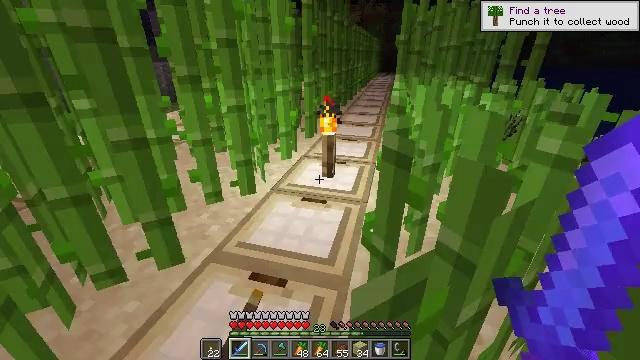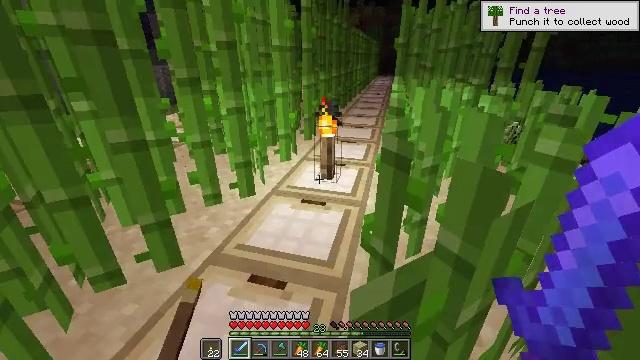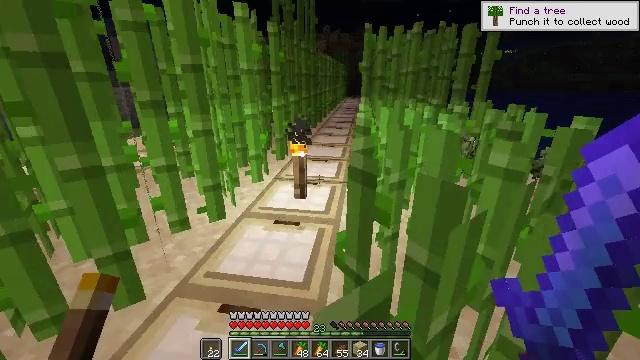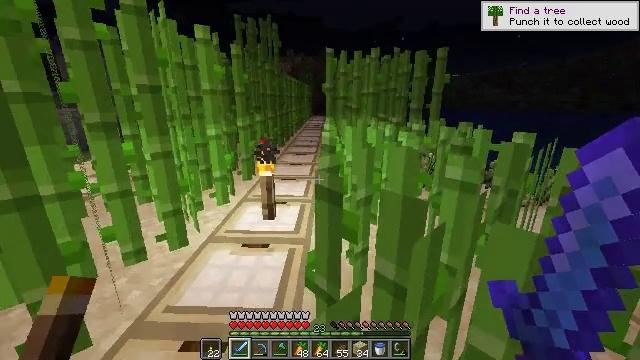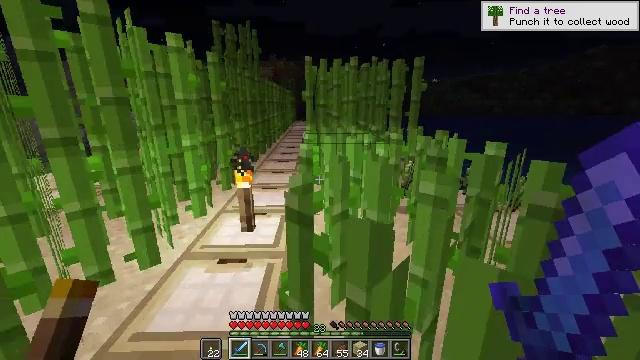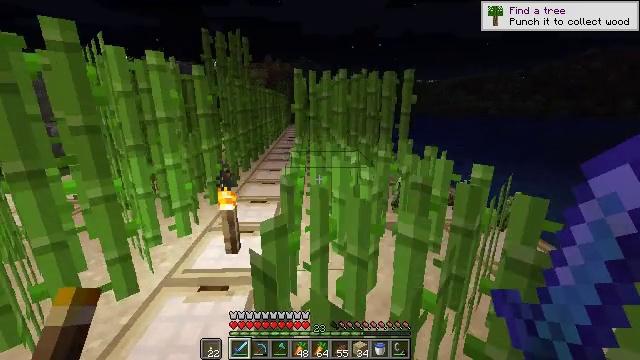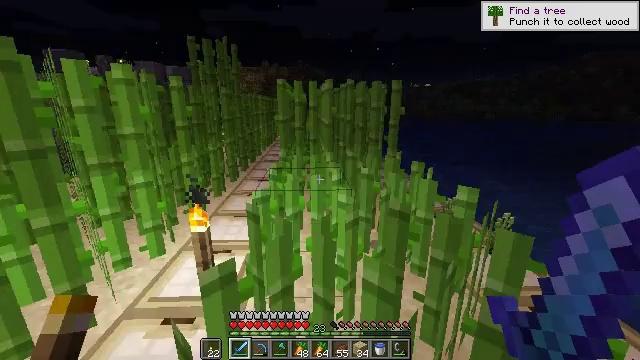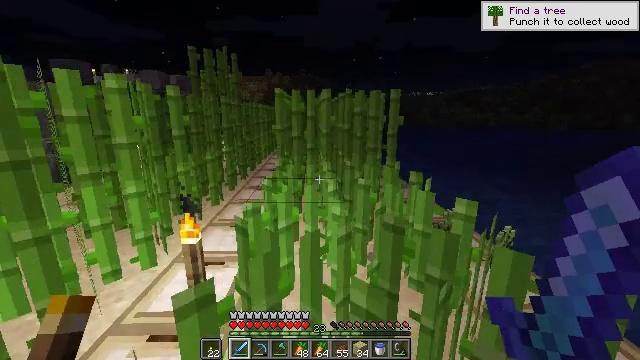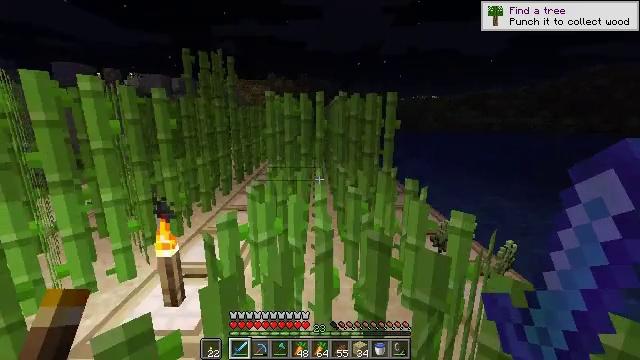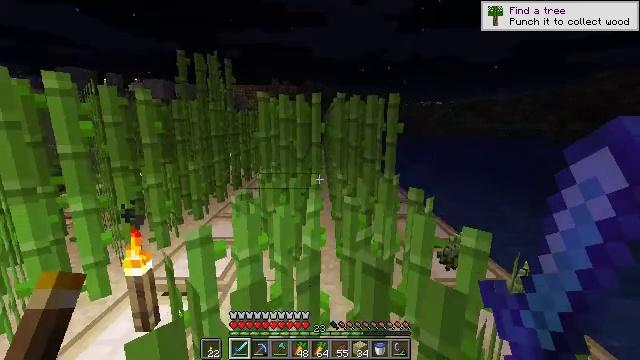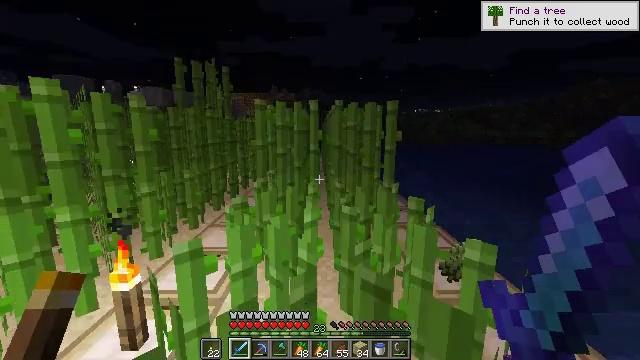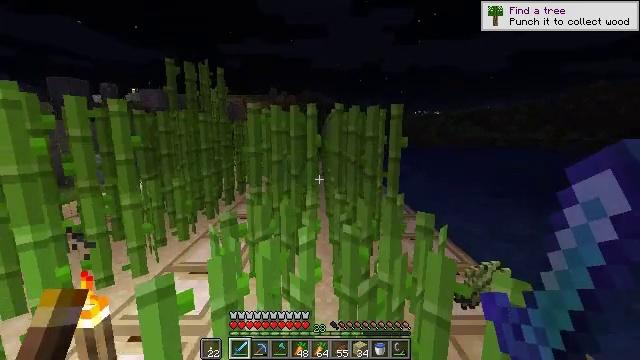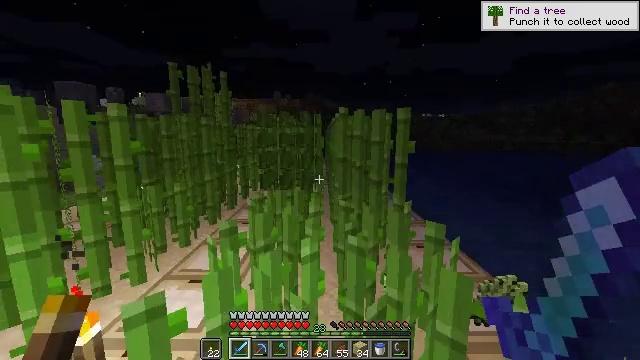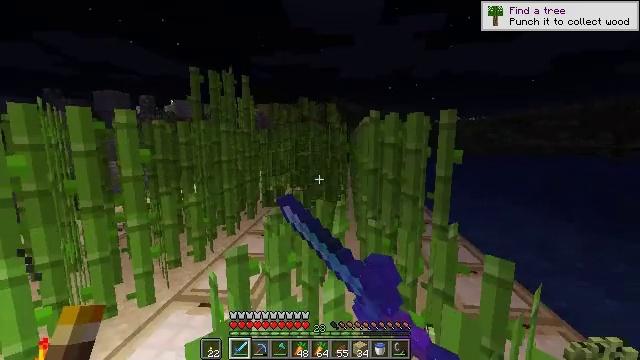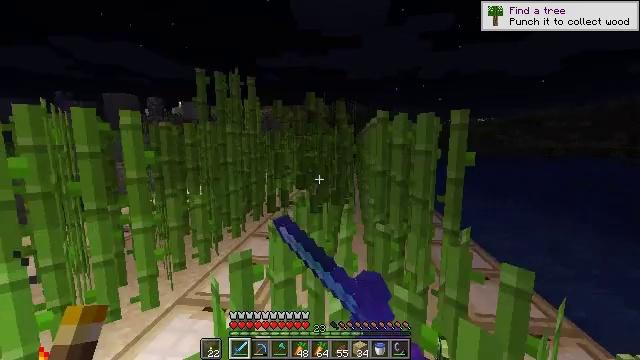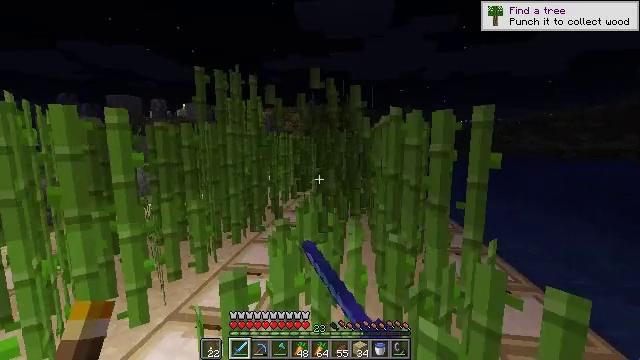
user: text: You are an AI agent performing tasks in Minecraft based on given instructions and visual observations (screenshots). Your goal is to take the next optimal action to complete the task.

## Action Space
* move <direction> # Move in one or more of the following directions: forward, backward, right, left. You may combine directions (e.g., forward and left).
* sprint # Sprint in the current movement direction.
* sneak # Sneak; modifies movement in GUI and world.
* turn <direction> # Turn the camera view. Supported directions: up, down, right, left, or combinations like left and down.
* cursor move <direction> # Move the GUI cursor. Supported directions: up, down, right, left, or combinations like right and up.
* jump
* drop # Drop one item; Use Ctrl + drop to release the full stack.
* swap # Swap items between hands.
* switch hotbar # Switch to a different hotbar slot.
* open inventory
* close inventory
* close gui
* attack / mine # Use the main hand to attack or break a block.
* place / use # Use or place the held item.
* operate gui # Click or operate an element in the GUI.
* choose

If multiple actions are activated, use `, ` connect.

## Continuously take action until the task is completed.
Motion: motion action
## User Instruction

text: Harvest sugar cane from the plant.
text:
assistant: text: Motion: sneak
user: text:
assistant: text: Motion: move right, sneak, turn right and up
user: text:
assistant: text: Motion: move forward and move right, turn right and up
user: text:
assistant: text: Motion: move forward and move right, turn right
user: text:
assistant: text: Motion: move forward and move right
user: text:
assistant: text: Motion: move forward and move right
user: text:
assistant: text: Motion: move forward and move right, turn up
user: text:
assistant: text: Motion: move forward
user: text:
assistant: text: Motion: move forward, turn up
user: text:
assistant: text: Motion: move forward, turn up
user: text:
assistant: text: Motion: move forward
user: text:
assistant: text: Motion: move forward, attack / mine
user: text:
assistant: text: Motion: move forward, turn left and up, attack / mine
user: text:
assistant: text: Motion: move forward, turn left, attack / mine
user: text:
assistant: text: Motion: move forward, attack / mine
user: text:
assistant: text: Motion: move forward and move left, attack / mine
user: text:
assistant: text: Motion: move forward and move left, turn right and up, attack / mine
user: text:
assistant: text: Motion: move forward and move right, turn right and up, attack / mine
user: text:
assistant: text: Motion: move forward and move right, turn right, attack / mine
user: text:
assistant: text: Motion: move forward and move right, attack / mine
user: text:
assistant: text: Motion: move forward and move right, attack / mine
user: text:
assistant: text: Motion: move forward and move right, turn right, attack / mine
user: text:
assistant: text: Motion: move forward and move right, attack / mine
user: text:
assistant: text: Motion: move forward, attack / mine
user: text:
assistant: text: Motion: move forward and move left, turn left, attack / mine
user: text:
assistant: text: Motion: move forward and move left, attack / mine
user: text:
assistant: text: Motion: move forward and move left, attack / mine
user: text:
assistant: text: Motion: move forward and move left, attack / mine
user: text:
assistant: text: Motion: move forward and move left, attack / mine
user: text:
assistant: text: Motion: move forward and move left, attack / mine